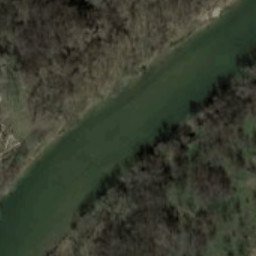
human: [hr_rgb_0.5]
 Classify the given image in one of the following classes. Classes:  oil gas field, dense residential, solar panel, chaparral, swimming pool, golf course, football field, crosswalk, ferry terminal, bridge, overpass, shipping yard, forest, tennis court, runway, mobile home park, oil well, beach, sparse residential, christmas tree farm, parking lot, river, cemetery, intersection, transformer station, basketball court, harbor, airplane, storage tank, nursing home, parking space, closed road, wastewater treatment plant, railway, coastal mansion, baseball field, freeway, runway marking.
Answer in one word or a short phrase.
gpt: river